Brain MRI, modality: ceT1
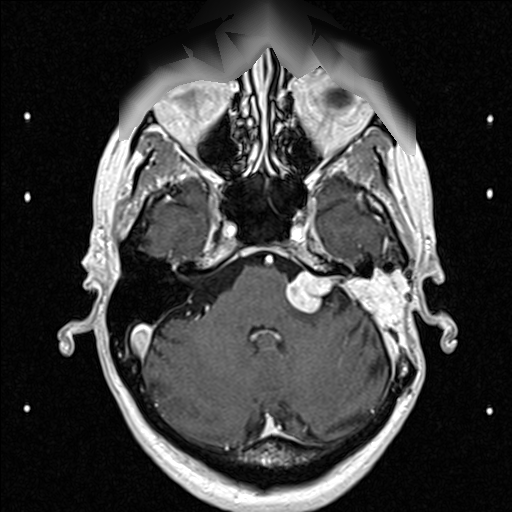